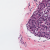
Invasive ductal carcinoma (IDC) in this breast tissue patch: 0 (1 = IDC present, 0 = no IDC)